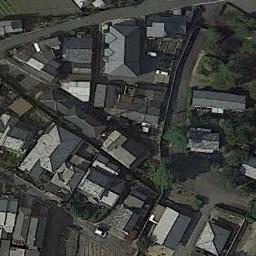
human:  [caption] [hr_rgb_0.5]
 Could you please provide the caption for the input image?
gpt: The palace was built in a forest .

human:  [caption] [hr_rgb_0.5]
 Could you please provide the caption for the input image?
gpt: The palace is surrounded by buildings and trees .

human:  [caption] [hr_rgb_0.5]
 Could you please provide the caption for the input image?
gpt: Many trees are near the palace .

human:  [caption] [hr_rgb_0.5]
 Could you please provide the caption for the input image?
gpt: There are many gray buildings at the palace .

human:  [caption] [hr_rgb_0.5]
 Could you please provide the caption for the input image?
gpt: The palace has lots of palaces of different shapes .